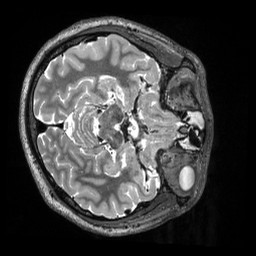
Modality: T2w
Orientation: axial
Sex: male
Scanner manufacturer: siemens
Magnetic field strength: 3 T
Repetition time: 3.2 s
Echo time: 0.563 s